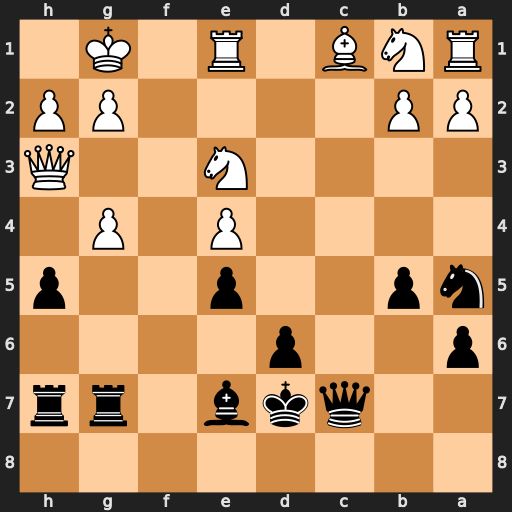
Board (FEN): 8/2qkb1rr/p2p4/np2p2p/4P1P1/4N2Q/PP4PP/RNB1R1K1
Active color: b
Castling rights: -
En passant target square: -
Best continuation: hxg4 Qxh7 Rxh7